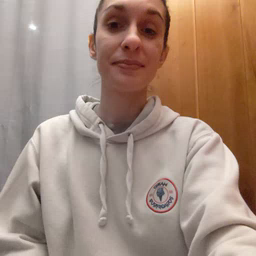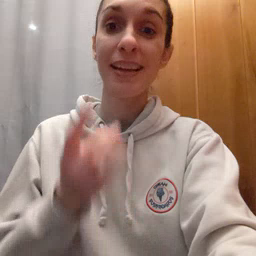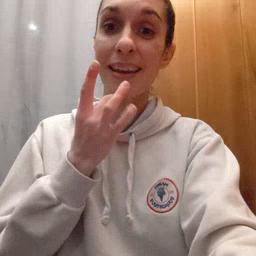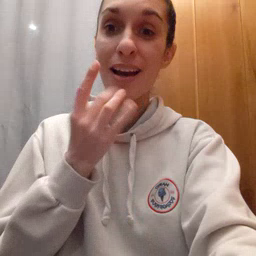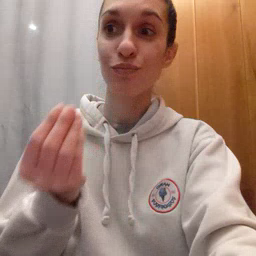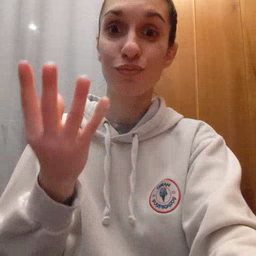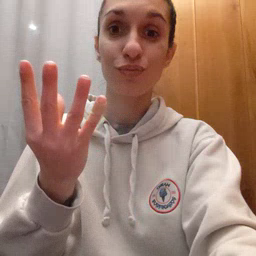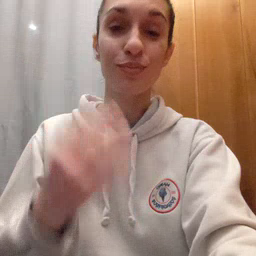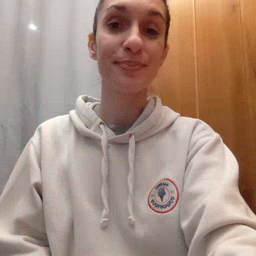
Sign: lamp